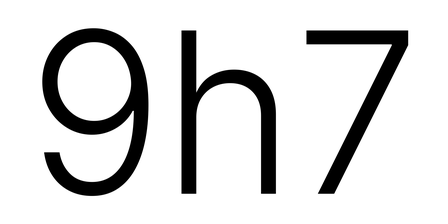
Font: Inter_Light